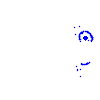
Particle: pion